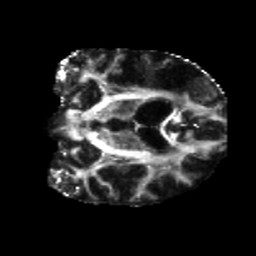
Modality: FA
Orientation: coronal
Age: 69
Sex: male
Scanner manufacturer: siemens
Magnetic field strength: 3 T
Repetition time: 5.25 s
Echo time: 0.08 s